Question: '''
import { Component } from '@angular/core';
import { HttpClient } from '@angular/common/http';
import { Observable } from 'rxjs';
import { LoadingController } from '@ionic/angular';
import { finalize } from 'rxjs/operators';
import { NULL_EXPR } from '@angular/compiler/src/output/output_ast';
import { RouterModule } from '@angular/router';
@Component({
selector: 'app-home',
templateUrl: 'home.page.html',
styleUrls: ['home.page.scss'],
})
export class HomePage {
data2 : string;
error: string;
loading: any;
obj: string;
updatedDateSL: string;
TotSL: string;
TotSL2: string;
TotSL3: string;
TotSL5: string;
TotSL4: string;
constructor(private http: HttpClient,public loadingController: LoadingController) {
this.data2='';
this.error='';
this.obj='';
this.TotSL='';
this.TotSL2='';
this.TotSL3='';
this.TotSL4='';
this.TotSL5='';
}
async ionViewWillEnter() {
await this.presentLoading();
// Load the data
this.prepareDataRequest()
.pipe(
finalize(async () => {
// Hide the loading spinner on success or error
await this.loading.dismiss();
})
)
.subscribe(
data2=> {
console.log(data2)
this.TotSL3= JSON.stringify(data2.data.update_date_time);
this.TotSL= JSON.stringify(data2.data.local_new_cases);
this.TotSL2= JSON.stringify(data2.data.local_total_cases);
this.TotSL4= JSON.stringify(data2.data.local_deaths);
this.TotSL5= JSON.stringify(data2.data.local_new_deaths);
// Set the data to display in the template
},
err => {
// Set the error information to display in the template
this.error = 'An error occurred, the data could not be retrieved: Status: ${err.status}, Message: ${err.statusText}';
}
);
}
async presentLoading() {
// Prepare a loading controller
this.loading = await this.loadingController.create({
message: 'Loading...'
});
// Present the loading controller
await this.loading.present();
}
private prepareDataRequest(): Observable<object> {
// Define the data URL
const dataUrl = 'https://hpb.health.gov.lk/api/get-current-statistical/';
// Prepare the request
return this.http.get(dataUrl);
}
doRefresh(event) {
console.log('Begin async operation');
setTimeout(() => {
console.log('Async operation has ended');
event.target.complete();
}, 2000);
}
}
'''
when i run this code first time there is problem showing in vs code " Property 'data' does not exist on type 'object'.ts(2339)" and when i complie it with ionic serve it shows nothing in the web browser,[
.
This is a mobile application for get COVID19 real time data in my Country.
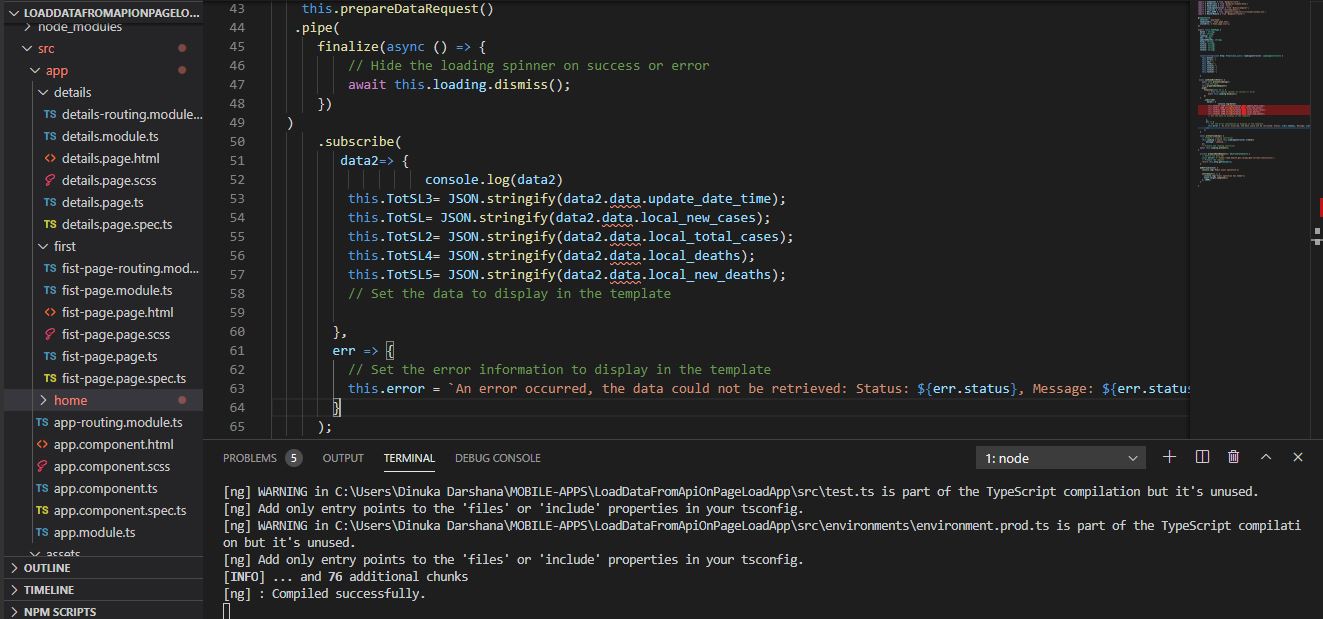
Answer: Are you seeing any compile time errors in the terminal?
To resolve your data issue you can cast it to any.
'''
.subscribe((data2:any)=>{...}
'''
will resolve your issue which is visible in the screenshot.